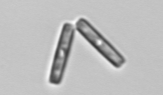
Label: Thalassionema